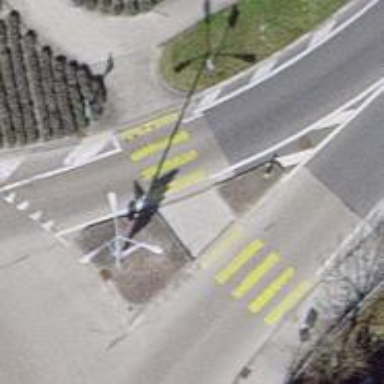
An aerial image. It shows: Uncontrolled road crossing with pedestrian island.